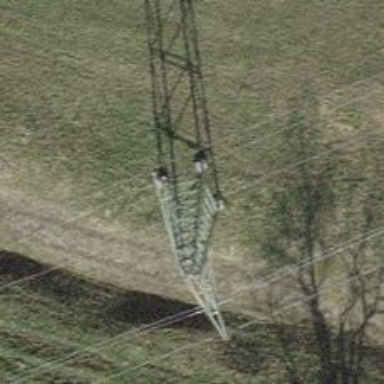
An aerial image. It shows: Power line in the image.